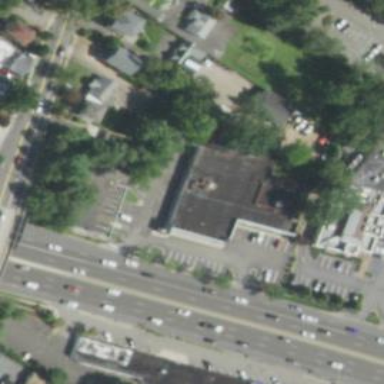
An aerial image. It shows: Restaurant in building.